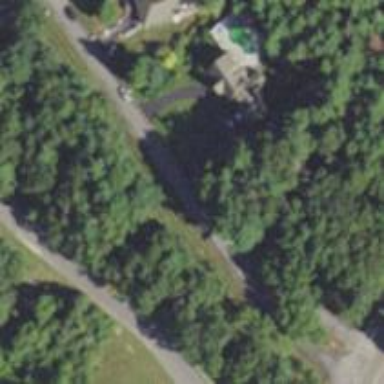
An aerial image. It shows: Driveway leading to service road.